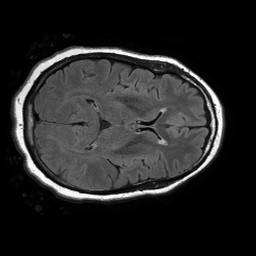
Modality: FLAIR
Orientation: axial
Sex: female
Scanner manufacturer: philips
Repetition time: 11 s
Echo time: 0.125 s